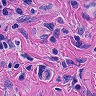
Metastatic tissue present: yes